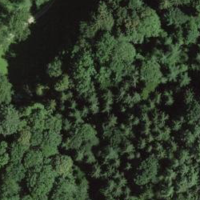
EUNIS habitat code: 41
Species observed at this site:
Carpinus betulus